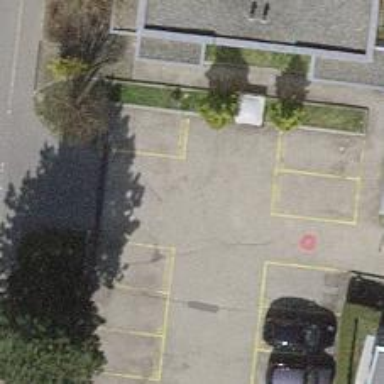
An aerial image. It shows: Parking aisle designated as service road.